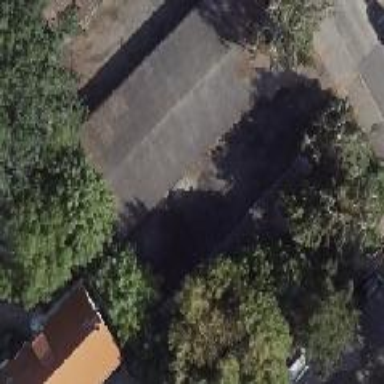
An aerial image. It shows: Group of garages.